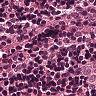
Metastatic tissue present: no